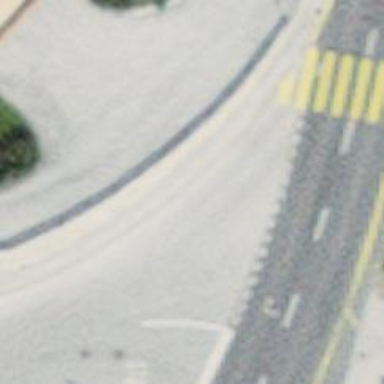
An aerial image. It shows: Asphalt service road.